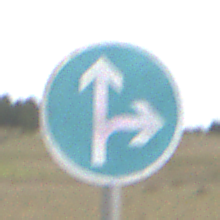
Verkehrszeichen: VorgeschriebeneFahrtrichtungGeradeausOderRechts
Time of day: Midday
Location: Outdoor (Nature)
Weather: PartlyCloudy
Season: NotSpecified
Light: Natural